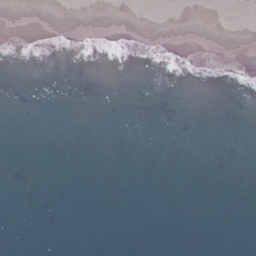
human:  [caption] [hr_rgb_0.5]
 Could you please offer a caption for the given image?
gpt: Waves slapping a white sand beach throw up white foams .

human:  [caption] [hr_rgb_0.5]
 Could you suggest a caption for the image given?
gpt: Waves slapping a white sand beach .

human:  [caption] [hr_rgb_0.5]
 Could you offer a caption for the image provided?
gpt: This is a beach with blue-green waters and sand .

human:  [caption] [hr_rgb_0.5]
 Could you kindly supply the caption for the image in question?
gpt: The waves beat on the white sands .

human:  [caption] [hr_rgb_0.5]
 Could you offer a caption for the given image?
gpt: Waves slapping a white sand beach throw up white foams .